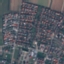
Land use / land cover class: Residential